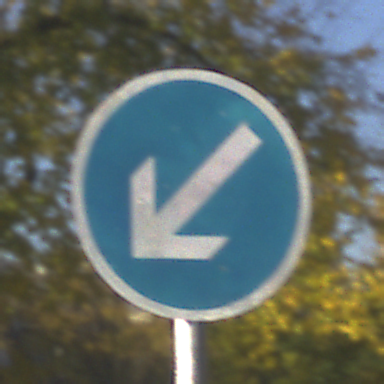
Verkehrszeichen: VorgeschriebeneVorbeifahrtLinks
Umgebung: Outdoor, Urban
Tageszeit: SunriseSunset
Wetter: PartlyCloudy
Licht: Natural
Jahreszeit: Autumn
Kontrast: HighContrast